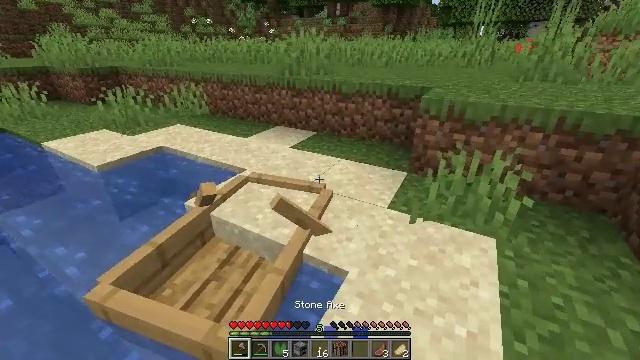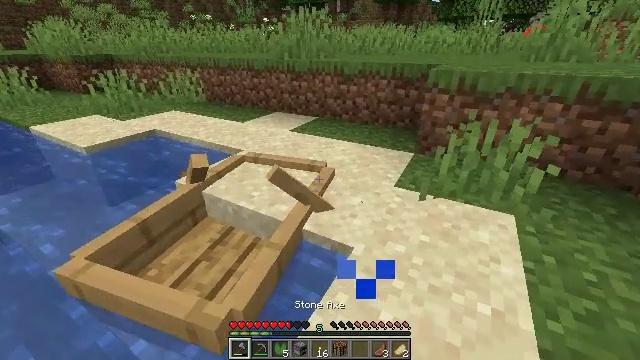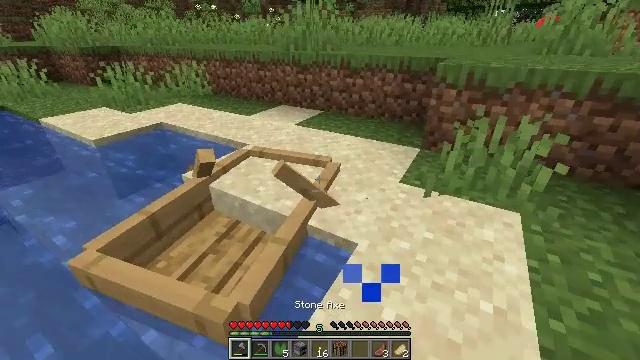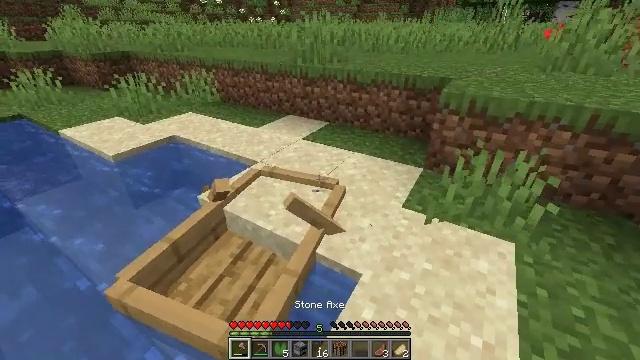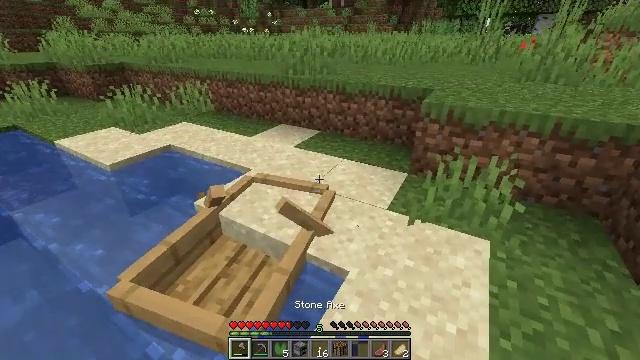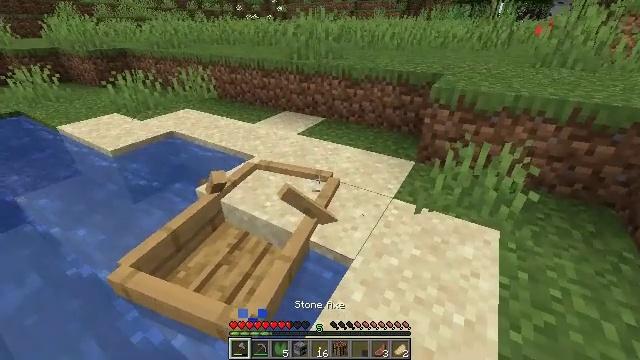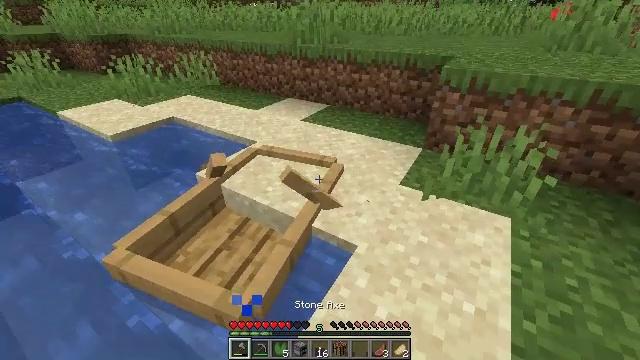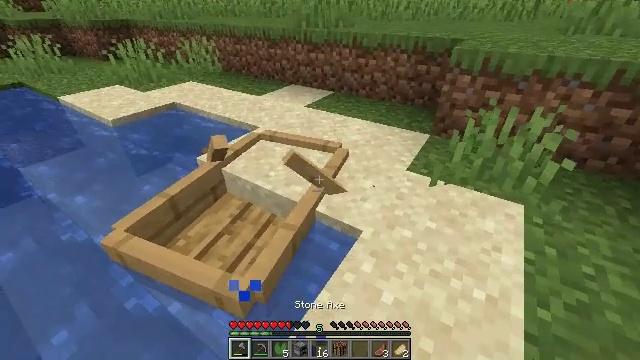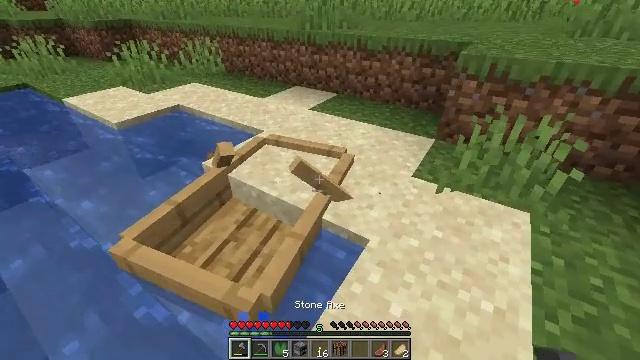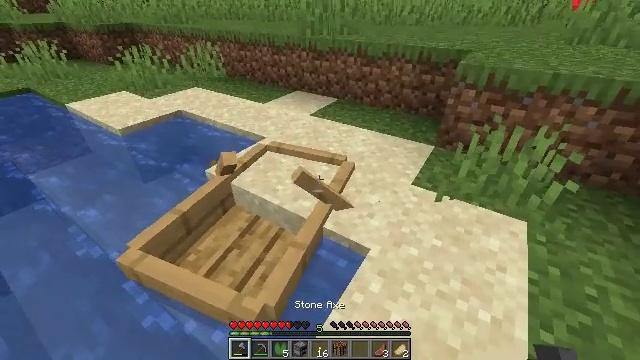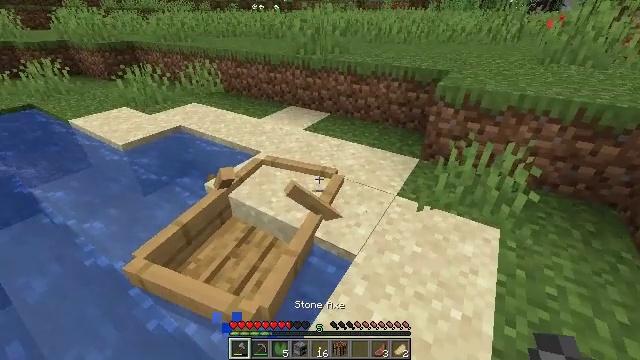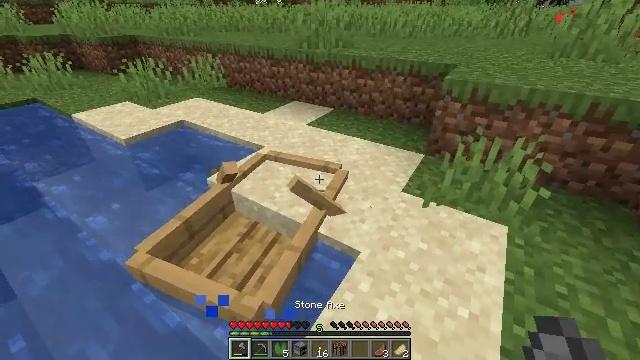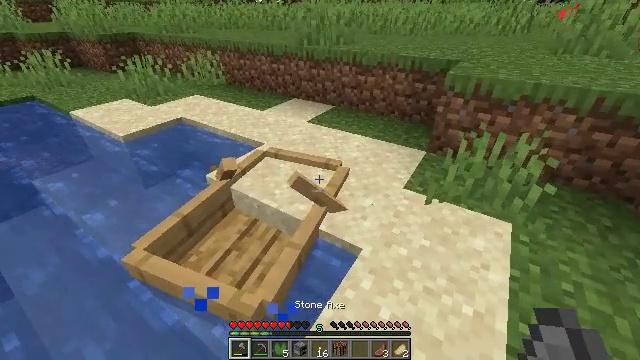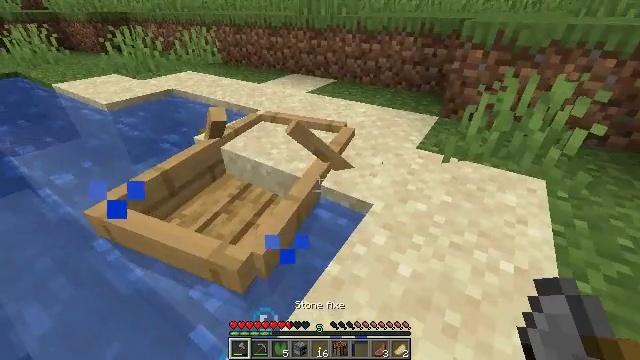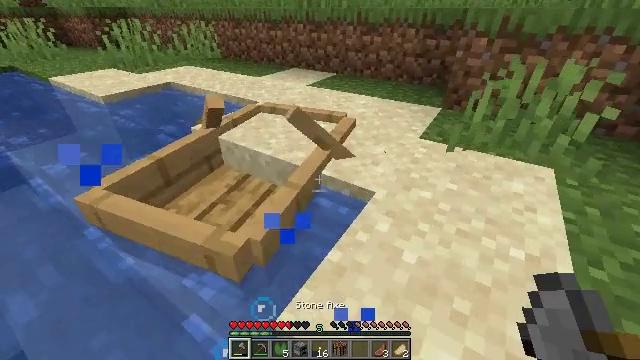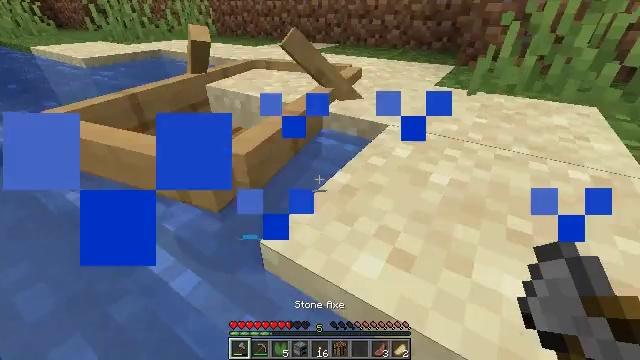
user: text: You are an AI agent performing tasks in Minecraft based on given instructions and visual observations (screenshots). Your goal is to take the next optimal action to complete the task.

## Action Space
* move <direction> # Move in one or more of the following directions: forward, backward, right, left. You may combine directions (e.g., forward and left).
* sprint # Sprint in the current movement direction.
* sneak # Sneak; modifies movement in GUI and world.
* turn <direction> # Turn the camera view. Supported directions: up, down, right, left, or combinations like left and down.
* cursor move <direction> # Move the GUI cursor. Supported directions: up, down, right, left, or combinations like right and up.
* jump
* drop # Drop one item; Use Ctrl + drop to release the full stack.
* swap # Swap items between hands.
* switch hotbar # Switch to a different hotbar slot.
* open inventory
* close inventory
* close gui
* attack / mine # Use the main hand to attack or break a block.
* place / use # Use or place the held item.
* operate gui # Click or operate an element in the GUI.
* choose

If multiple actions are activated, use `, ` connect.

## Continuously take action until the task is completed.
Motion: motion action
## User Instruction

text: Drop a lily pad.
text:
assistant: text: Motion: move forward
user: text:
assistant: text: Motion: move forward, turn left and down, jump
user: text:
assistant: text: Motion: move forward, turn left and down, jump
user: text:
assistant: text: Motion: move forward, turn down, jump
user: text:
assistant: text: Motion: move forward, turn left and down, jump
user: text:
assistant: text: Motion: move forward, turn down
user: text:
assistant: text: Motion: move forward, turn down
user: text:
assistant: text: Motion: move forward and move left
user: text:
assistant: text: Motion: move forward and move left
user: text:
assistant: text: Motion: move forward and move left, turn left and down
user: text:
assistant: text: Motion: move forward
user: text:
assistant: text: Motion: sneak
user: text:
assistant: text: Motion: sneak
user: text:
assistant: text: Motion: sneak
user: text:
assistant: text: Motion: sneak
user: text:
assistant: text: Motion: no_op
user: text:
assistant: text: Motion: no_op
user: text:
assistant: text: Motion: no_op
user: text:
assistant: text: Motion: no_op
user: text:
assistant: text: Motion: no_op
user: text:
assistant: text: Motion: no_op
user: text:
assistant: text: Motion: no_op
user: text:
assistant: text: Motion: no_op
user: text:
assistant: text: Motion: no_op
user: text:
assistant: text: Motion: no_op
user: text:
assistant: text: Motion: move left
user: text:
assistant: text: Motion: move left
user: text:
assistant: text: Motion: move left
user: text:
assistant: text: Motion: move left
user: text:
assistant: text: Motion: move left